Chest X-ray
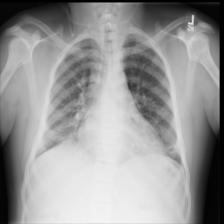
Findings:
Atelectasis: negative
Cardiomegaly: negative
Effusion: negative
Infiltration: negative
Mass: negative
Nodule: negative
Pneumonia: negative
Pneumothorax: negative
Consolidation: negative
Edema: negative
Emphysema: negative
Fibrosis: negative
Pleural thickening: negative
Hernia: negative